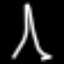
Label: The Eiffel Tower